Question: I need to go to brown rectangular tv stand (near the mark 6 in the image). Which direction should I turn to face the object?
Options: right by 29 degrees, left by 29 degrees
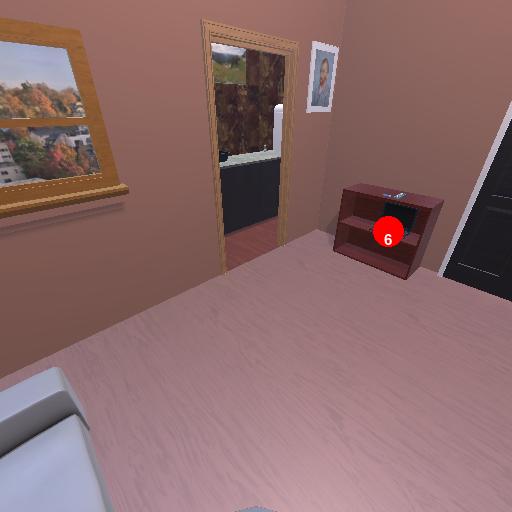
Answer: right by 29 degrees